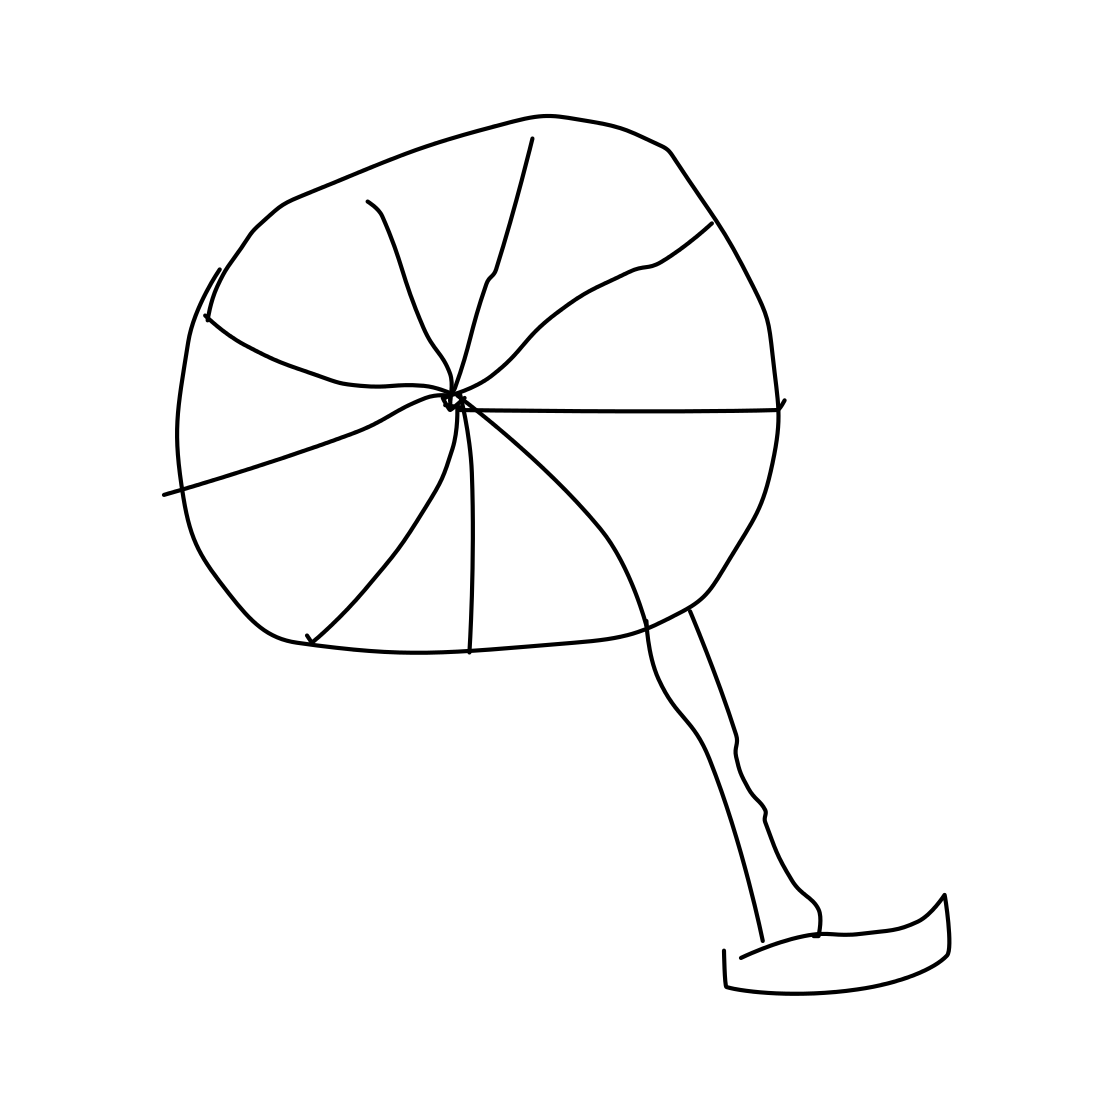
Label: satellite dish